Подсказка: Время работы программы для этой задачи может быть довольно большим для некоторых значений параметров. Поэтому вам следует выбирать параметры и время работы так, чтобы с одной стороны достичь разумной точности, а с другой стороны успеть проделать необходимые измерения. Для ускорения вычислений можно запускать параллельно несколько копий одной программы с разными параметрами. Погрешности нужно оценивать только в пунктах, в которых об этом явно просят. Двумерная модель Изинга — одна из простейших моделей фазового перехода парамагнетик-ферромагнетик. Модель представляет собой квадратную решетку, в узлах которой расположены магнитные моменты. Каждый из этих магнитных моментов может быть направлен в одном из двух направлений — вверх или вниз. Состояние магнитного момента задается переменной $s_i$, где индекс $i$ обозначает узел решетки. $s_i = 1$ отвечает магнитному моменту, направленному вверх, а $s_i =-1$ — вниз. Энергия такой системы определяется взаимодействием ближайших магнитных моментов. Если два магнитных момента сонаправлены, вклад этой пары в энергию $-J$, если направлены противоположно, то $+J$. Здесь $J$ — некоторая константа с размерностью энергии, характеризующая силу взаимодействия магнитных моментов. Если систему поместить во внешнее магнитное поле, каждый магнитный момент будет обладать дополнительной энергией $h$, если он направлен против поля, и энергией $-h$, если он направлен по полю. Величина $h = \mu B$, где $B$ — магнитное поле, $\mu$ — величина магнитного момента. В дальнейшем будем считать, что $\mu = 1$ и называть $h$ магнитным полем. Намагниченностью системы $m$ будем называть среднее значение магнитного момента (в единицах $\mu$): $$ m = \frac{1}{N} \sum_i s_i = \langle s_i \rangle. $$ Суммирование по всем узлам решетки, $N = L^2$ — число узлов. Магнитной восприимчивостью называется величина $$ \chi =\left. \frac{\partial m}{\partial h}\right|_{h=0}. $$ Корреляционной функцией магнитных моментов называется среднее значение произведения двух магнитных моментов $s_i$ и $s_j$, смещенных на вектор $\vec{l}$ друг относительно друга (с учетом того, что узлы на противоположных краях решетки отождествляются). $$ С(\vec{l}) = \frac{1}{N}\sum_i s_i s_j. $$ Эта величина зависит от вектора смещения и от параметров системы (размер, температура, магнитное поле).  Будем работать с решеткой размера $L\times L$. Полная энергия системы $$ E = -J \sum_{\langle ij \rangle} s_i s_j -h \sum _i s_i $$ суммирование ведется по всем парам соседних магнитных моментов, причем считается, что магнитные моменты, расположенные на противоположных краях решетки, взаимодействуют друг с другом (периодические граничные условия). Благодаря этому узлы на границе ничем не выделены. Например для решетки, изображенной на рисунке, для узла 5, расположенного по центру, соседними являются узлы 2, 4, 6, 8. Для узла 2 соседними считаются 1, 3, 5, 8. Наконец для узла 3 соседними являются 2, 6, 1, 9. Второе слагаемое учитывает внешнее магнитное поле $h$, cуммирование идет по всем узлам решетки.  Энергия системы минимальна, когда все магнитные моменты ориентированы одинаково — либо все вверх, либо все вниз. Однако если температура системы ненулевая, она может находиться в состоянии с большей энергией. Вероятность того, что система находится в некотором состоянии, пропорциональна $$ P \sim e^{-E/k_BT}. $$ В дальнейшем мы будем считать $k_B = 1$. Также будем считать $J=1$, а температура будет безразмерной величиной. Несмотря на то, что вероятность находиться в состояниях с большей энергией мала, таких состояний очень много. Поэтому при достаточно больших температурах система почти наверняка будет находиться в состоянии, в котором средняя намагниченность равна нулю. При некоторой температуре $T_c$ произойдет фазовый переход ферромагнетик- парамагнетик. Из-за огромного числа состояний ($2^{N}$!) определить средние значения с помощью суммы по всем распределениям практически невозможно. Поэтому мы будем использовать приближенный метод — алгоритм Метрополиса. Суть алгоритма следующая. Начинаем со случайного распределения магнитных моментов. Далее движемся по решетке и для каждого магнитного момента определяем изменение энергии $\Delta U$, если поменять направление на противоположное. Если $\Delta U< 0$, переворачиваем магнитный момент, иначе переворачиваем его с вероятностью $p = \exp(- \Delta U/T)$. Можно показать, что после большого числа итераций мы будем получать все конфигурации магнитных моментов с правильными вероятностями. Результаты моделирования можно использовать для вычисления различных термодинамических величин. Предоставленная вам программа инициализирует случайное распределение магнитных моментов на квадратной решетке заданного размера $L \times L$ и реализовывать заданное число шагов алгоритма Метрополиса для заданной температуры и магнитного поля. На каждом шаге алгоритм пытается перевернуть $L^2$ случайно выбранных магнитных моментов. После окончания моделирования программа выдает среднее значение намагниченности $m$, а также $m^2$ и $m^4$. Эти средние вычисляются следующим образом. После каждого шага алгоритма вычисляется значение намагниченности $m_a$ ($a$ — номер шага). После чего выводятся значения $$ m : \frac{1}{I}\sum_{a=1}^I m_a; $$ $$ m ^2: \frac{1}{I}\sum_{a=1}^I m_a^2; $$ $$ m^4: \frac{1}{I}\sum_{a=1}^I m_a^4. $$ Также программа позволяет посмотреть на график зависимости намагниченности $m_a$ от номера шага алгоритма и распределение магнитных моментов в конце симуляции. После запуска программа предложит вам выбрать необходимое действие. Это можно сделать, введя нужную цифру и нажав ENTER. Значения цифр: 1 - Задать размер решетки $L$ и инициализировать все магнитные моменты (с вероятностью 1/2 каждый магнитный момент будет направлен вверх или вниз). При этом значения температуры и магнитного поля не меняются! Программа попросит вас ввести размер решетки - натуральное число. 2 - Провести моделирование. Программа попросит вас ввести число шагов алгоритма и выполнит его для заданных ранее параметров. После окончания моделирования программа выдаст его результаты. Если не проводилась инициализация решетки (1), в качестве начальных значений магнитных моментов используются результаты предыдущего моделирования. 3 - Вывести графики, полученные при последнем моделировании. Сначала будет выведено распределение магнитных моментов, а затем (если закрыть соответствующую картинку) — график зависимости намагниченности от номера шага. 4 - Вычислить корреляционную функцию $C(\vec{l})$, используя результат последнего моделирования (конечное распределение магнитных моментов) . Программа попросит вас по очереди задать компоненты $x$ и $y$ вектора смещения $\vec{l}$ - целые числа. 5 - Задать величину магнитного поля. После этого программа попросит вас ввести новое значение магнитного поля - вещественное число. 6 - Задать температуру. После этого программа попросит вас ввести новое значение температуры - вещественное положительное число. 7 - Показать текущие параметры системы. В тех случаях, когда программа просит вас ввести определенный параметр, это можно сделать, набрав соответствующее число и нажав ENTER. Если число дробное, отделяйте целую часть от дробной с помощью точки (например 10.5). После выполнения текущей операции программа предложит вам ввести номер следующего действия.
Часть A. Наблюдения (2 балла)
Определите размер решетки $L$, температуру $T$ и магнитное поле $h$, заданные в программе в качестве параметров по умолчанию.
Как время исполнения программы $\tau$ зависит от размера сетки $L$ и от числа повторений алгоритма $I$? Сколько исполнялось $I = 500$ шагов алгоритма на решетке размера $L = 1000$?
Пронаблюдайте, как распределение магнитных моментов меняется в зависимости от температуры. Оцените температуру $T_c$, при которой происходит фазовый переход.
Какое число шагов алгоритма $I$ требуется, чтобы от начального случайного распределения получить равновесное распределение при $T= 1.5$, $h=0.1$? Размер решетки по умолчанию.
Часть B. Измерения (8.5 баллов) Из-за небольшого размера системы все измеряемые величины сильно флуктуируют, особенно вблизи точки фазового перехода. Для того, чтобы получать интересующие нас параметры с разумной точностью, требуется внести поправку на конечный размер системы. Не используйте в этом разделе сетки размером больше $L = 20$! Работа с ними займет слишком много времени. $ \textbf{Для всех измерений указывайте значение размера решетки, при которых они проводились!} $ Параметр Биндера — величина $$ U = 1- \frac{\langle m^4 \rangle}{3 \langle m^2 \rangle^2}. $$ Коэффициенты выбраны таким образом, чтобы для гауссовых флуктуаций параметр был бы равен нулю. Можно показать, что если построить графики зависимости $U$ от температуры при различных размерах системы, то они пересекутся в одной точке как раз при температуре фазового перехода.
В этой задаче придется много работать со случайными величинами. Чтобы получить разумные ответы, важно правильно оценивать случайные погрешности. В качестве примера рассмотрим сетку размера $L = 5$ при температуре $T = 3.66$. Как погрешность определения $m^2$ зависит от числа шагов алгоритма $I$? Определите $m^2$ с погрешностью не выше $0.01$.
Найдите значение $U_0$ параметра Биндера при $T \to 0$ и значение $U_\infty$ при $T \to \infty$.
Как средний квадрат намагниченности $m^2$ намагниченности зависит от температуры при $L = 10$? Постройте график в зависимости от температуры. Диапазон температур выберите так, чтобы график содержал все характерные особенности функции.
Используя параметр Биндера, как можно точнее определите температуру $T_c$, при которой происходит фазовый переход. Оцените погрешность найденного значения $T_c$.
Часть C. Корреляционные функции (2.5 балла) Когда расстояние между магнитными моментами достаточно велико, их корреляционная функция ведет себя как $$ C(\vec{l}) \sim \frac{1}{r^a} e^{-|\vec{l}|/\xi}. $$ Здесь $\xi$ — корреляционная длина. В принципе она может зависеть от температуры. Экспонента меняется намного быстрее степенной функции, поэтому зависимость можно с хорошей точностью считать чисто экспоненциальной. Выберем температуру как можно более близкой к температуре фазового перехода $T = T_c$. Если вам не удалось определить температуру фазового перехода в части B, выберите в качестве температуры наиболее хорошую оценку, которую вам удалось получить. Явно напишите используемое значение температуры.
Пусть система находится в парамагнитной фазе (температура больше температуры фазового перехода $T_c$). Исследуйте, как магнитная восприимчивость $\chi$ зависит от температуры. Предложите вид зависимости и определите ее параметры.
Определите значение корреляционной длины для направления вдоль стороны квадратной решетки. В каком диапазоне расстояний применима экспоненциальная зависимость?
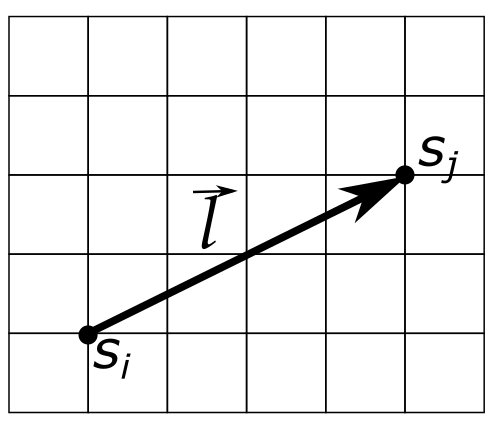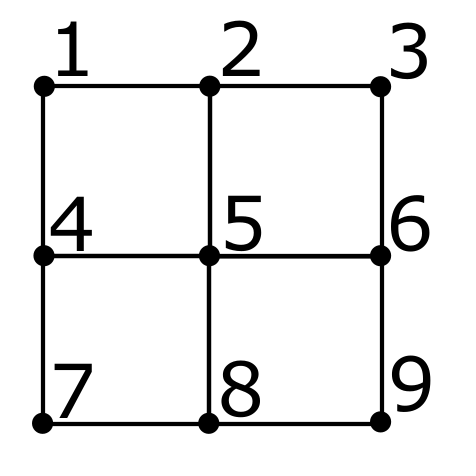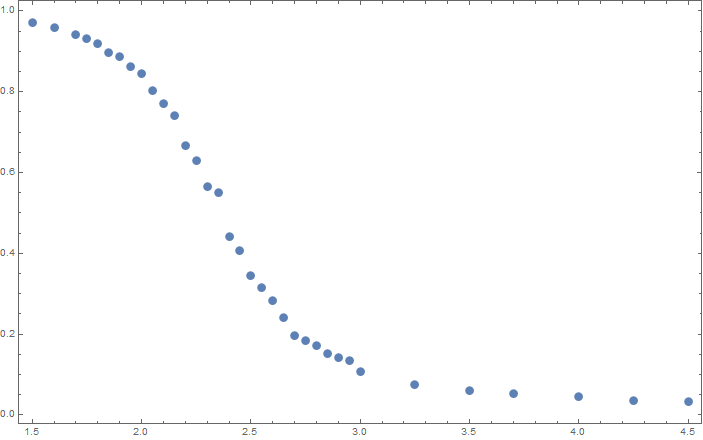
Определите размер решетки $L$, температуру $T$ и магнитное поле $h$, заданные в программе в качестве параметров по умолчанию.
Решение: Запустив программу, с помощью команды 7 находим $$ L = 100;\qquad T = 10.0; \qquad h =0. $$

Как время исполнения программы $\tau$ зависит от размера сетки $L$ и от числа повторений алгоритма  $I$? Сколько исполнялось $I = 500$ шагов алгоритма на решетке размера $L = 1000$?
Решение: На каждом шаге алгоритма совершается $L^2$ операций. Поэтому время пропорционально $\tau \sim I L^2$. При $L = 100$ $I = 100$ операций выполняется за 2 минуты. Тогда в условиях задачи $$ \tau = 2~мин \times 5 \times 10^2 = 1000~мин \approx 17~часов. $$

Пронаблюдайте, как распределение магнитных моментов меняется в зависимости от температуры. Оцените температуру $T_c$, при которой происходит фазовый переход.
Решение: При больших температурах магнитные моменты расположены хаотично. При низких температурах практически все моменты направлены в одну сторону. В точке фазового перехода соседние моменты начинают группироваться в "капли" сонаправленных магнитных моментов. Это происходит при температуре порядка $2.5$.

Какое число шагов алгоритма $I$ требуется, чтобы  от  начального случайного распределения получить равновесное распределение при $T= 1.5$, $h=0.1$? Размер решетки по умолчанию.
Решение: Запустив моделирование и посмотрев на график намагниченности от числа шагов, находим, что намагниченнось сходится к среднему значению за $I \sim 50 $ шагов.

В этой задаче придется много работать со случайными величинами. Чтобы получить разумные ответы, важно правильно оценивать случайные погрешности. В качестве примера рассмотрим сетку размера $L = 5$ при температуре $T = 3.66$. Как погрешность определения $m^2$ зависит от числа шагов алгоритма $I$? Определите $m^2$ с погрешностью не выше $0.01$.
Решение: Вся погрешность определения $m^2$ возникает из-за случайных отклонений. Это означает, что погрешность спадает с числом усредняемых слагаемых как $1/\sqrt{I}$. Тогда требуемое число шагов можно оценить как $I\sim 10^4$. Используя такое число шагов находим $m^2 = 0.205 \pm 0.010$. Запустив программу насколько раз, убеждаемся, что наша оценка погрешности действительно справедлива.
Ответ: $m^2 = 0.205 \pm 0.010$

Найдите значение $U_0$ параметра Биндера при $T \to 0$  и значение $U_\infty$ при $T \to \infty$.
Решение: При $T \to 0$ практически все моменты сонаправлены и $\langle m^4 \rangle = \langle m^2 \rangle =1$. Тогда $U_0 = 2/3$. При больших температурах направления всех магнитных моментов практически независимы. Поэтому намагниченность представляет собой сумму большого числа независимых величин, а значит распределена по Гауссу. Тогда $U_\infty = 0$. Эти же результаты можно получить из численного моделирования при достаточно малых и достаточно больших температурах.

Как средний квадрат намагниченности $m^2$ намагниченности зависит от температуры при $L = 10$? Постройте график в зависимости от температуры. Диапазон температур выберите так, чтобы график содержал все характерные особенности функции.
Решение: Снимем зависимость $m^2 (T)$, используя для усреднения $I = 10^4$ шагов алгоритма в интервале температур $T \in [1.5,\,4.5]$. Получим график

Используя параметр Биндера, как можно точнее определите температуру $T_c$, при которой происходит фазовый переход. Оцените погрешность найденного значения $T_c$.
Решение: Построим график зависимости параметра Биндера от температуры для двух различных размеров решетки, например $L =5$ и $L = 10$. Вблизи точки фазового перехода эти зависимости можно аппроксимировать линейными. Находя точку пересечения соответствующих прямых, получаем $T_c \approx 2.21$. Для того, чтобы добиться хорошей точности, каждую точку требуется измерять, усредняя по $I \sim 10^4$ итерациям алгоритма. У этой задачи также есть точное аналитическое решение. Из этого решения следует $T_c = 2/ \ln(1+ \sqrt{2}) \approx 2.23$ .

Пусть система находится в парамагнитной фазе (температура больше температуры фазового перехода $T_c$). Исследуйте, как магнитная восприимчивость $\chi$  зависит от температуры. Предложите вид зависимости и определите ее параметры.
Решение: Будем рассматривать температуры $T>3$. Для измерения магнитной восприимчивости будем включать небольшое магнитное поле $h \sim 0.1$. Величина поля должна быть не слишком большой, чтобы зависимость намагниченности линейно зависела от поля. С другой стороны, она должна быть не слишком маленькой, чтобы изменение намагниченности превышало погрешность, с которой она измеряется. Тогда магнитную восприимчивость можно определить как $\chi = \Delta m/h$. Построив график $1/\chi(T)$ получим линейную зависимость. Таким образом $$ \chi (T) = \frac{\alpha}{T-T_0}. $$ Константы $\alpha$ и $T_0$ зависят от выбранного размера решетки.

Определите значение корреляционной длины для направления вдоль стороны квадратной решетки. В каком диапазоне расстояний применима экспоненциальная зависимость?
Решение: Возьмем $L = 100$, $T = T_c = 2.23$, $h=1$. Проделаем $I = 200$ итераций алгоритма, чтобы система пришла в тепловое равновесие. Снимем зависимость $C(l)$ при $l \in [1,\,30]$ и построим график $\ln C$ от $l$. Из графика находим, что зависимость приближенно линейна при $l \in [3, \,15]$, из наклона графика находим корреляционную длину $\chi \approx 8$. Отметим, что значение корреляционное длины сильно зависит от температуры.
Темы:
PE, Термодинамика, 2021, Сборы XY, Y, Моделирование, Модель Изинга, Ферромагнетик, Домены